Field crop: maize
Growth stage: 1
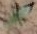
Species: datura